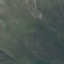
Land use / land cover class: HerbaceousVegetation